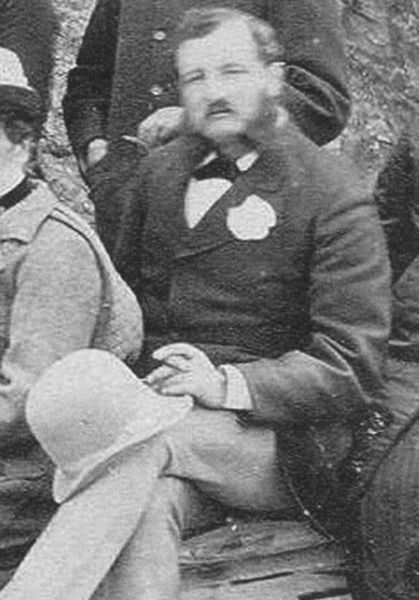
Titel: Porträt von Felice Beato
Schlagwörter: hand, mann, menschen, sitzen, ausschnitt, blume, frau, frisur, haar, hut, kleid, mund, männer, nase, schwarz, stuhl, weiss, blick, dame, rose, gesellschaft, anzug, bart, hemd, hose, jacke, augen, gesicht, kragen, gruppenportrait, portrait, porträt, schauen, auge, pose, kinn, beine, bein, position, bank, krawatte, detail, rauchen, zigarre, ernst, knöpfe, fliege, jackett, revers, sakko, jacket, kritisch, momentaufnahme, unscharf, foto, fotografie, photographie, melone, schwarz weiß, backenbart, herrscher, tasche, photo, kravatte, schlips, verschwommen, gut, russe, fotographie, aufnahme, tache, ragen, hend, fotogrfie, schnappschuss, expedition, tropenhelm, gruppenaufnahme, übergeschlagen, schmetterlingsfänger, 1920, weiße nelke, untergeschlagen